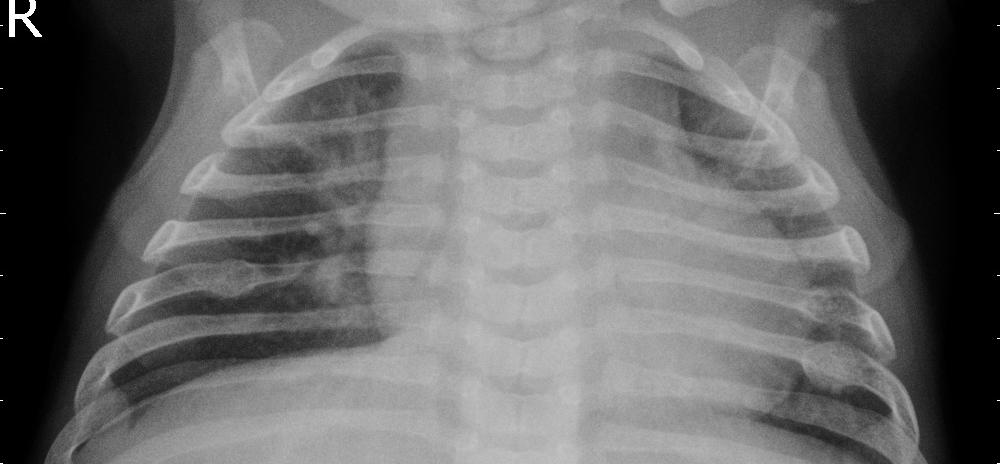
Diagnosis: PNEUMONIA